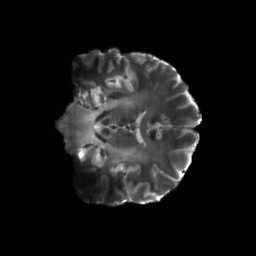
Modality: T2w
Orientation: coronal
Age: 27
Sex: male
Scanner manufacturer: siemens
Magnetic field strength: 6.98 T
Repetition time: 7.08 s
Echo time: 0.0756 s